Question:
I tried typing the same code, but i am getting a warning:
Do I need to install something, does someone has experience with this? Any help is appreciated!
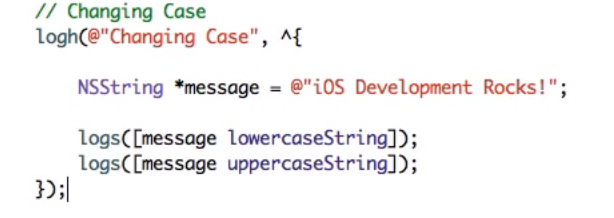
Answer: That's from Strings-prefix.pch in Supporting Files group:
'''
//
// Prefix header for all source files of the 'String' target in the 'String' project
//
#ifdef __OBJC__
#import <Foundation/Foundation.h>
typedef void(^LogBlock)(void);
static void logh(NSString *header, LogBlock logBlock) {
printf("== %s ==
", [header cStringUsingEncoding:NSUTF8StringEncoding]);
logBlock();
printf("
");
}
static void logs(NSString *str) {
printf("> '%s'
", [str cStringUsingEncoding:NSUTF8StringEncoding]);
}
#endif
'''
I found this course at <URL> It's outdated, but very useful for me to step into iOS apps development, Objective-C particularly.